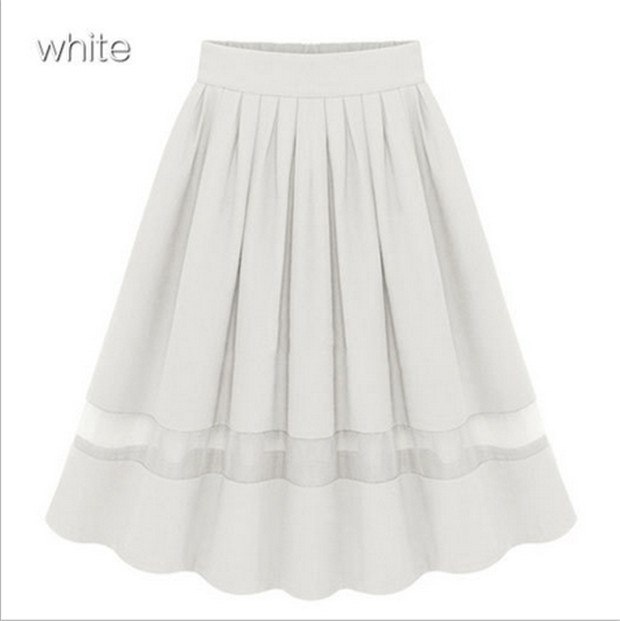
Label: miniskirt, mini